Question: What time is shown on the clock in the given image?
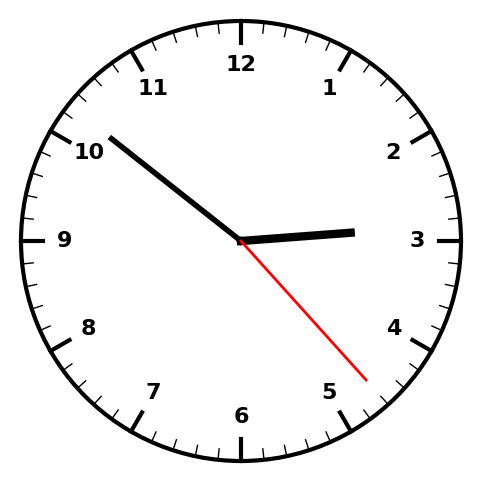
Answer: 02:51:23